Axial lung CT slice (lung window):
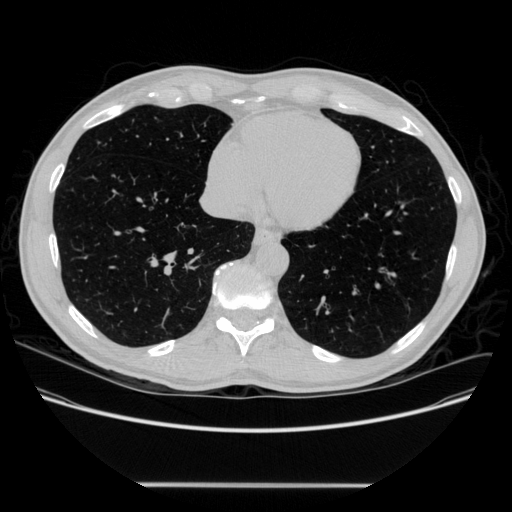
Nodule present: no